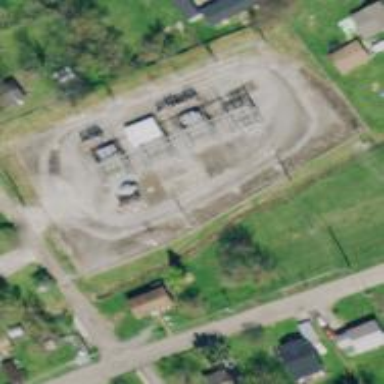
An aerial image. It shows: Outdoor distribution power substation.